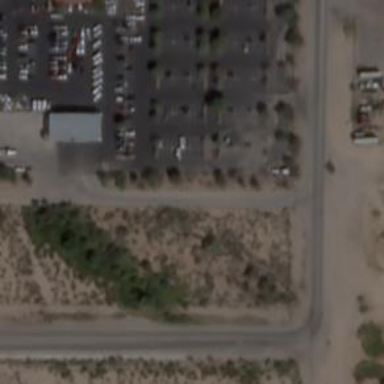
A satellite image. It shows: Parking area.